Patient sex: F
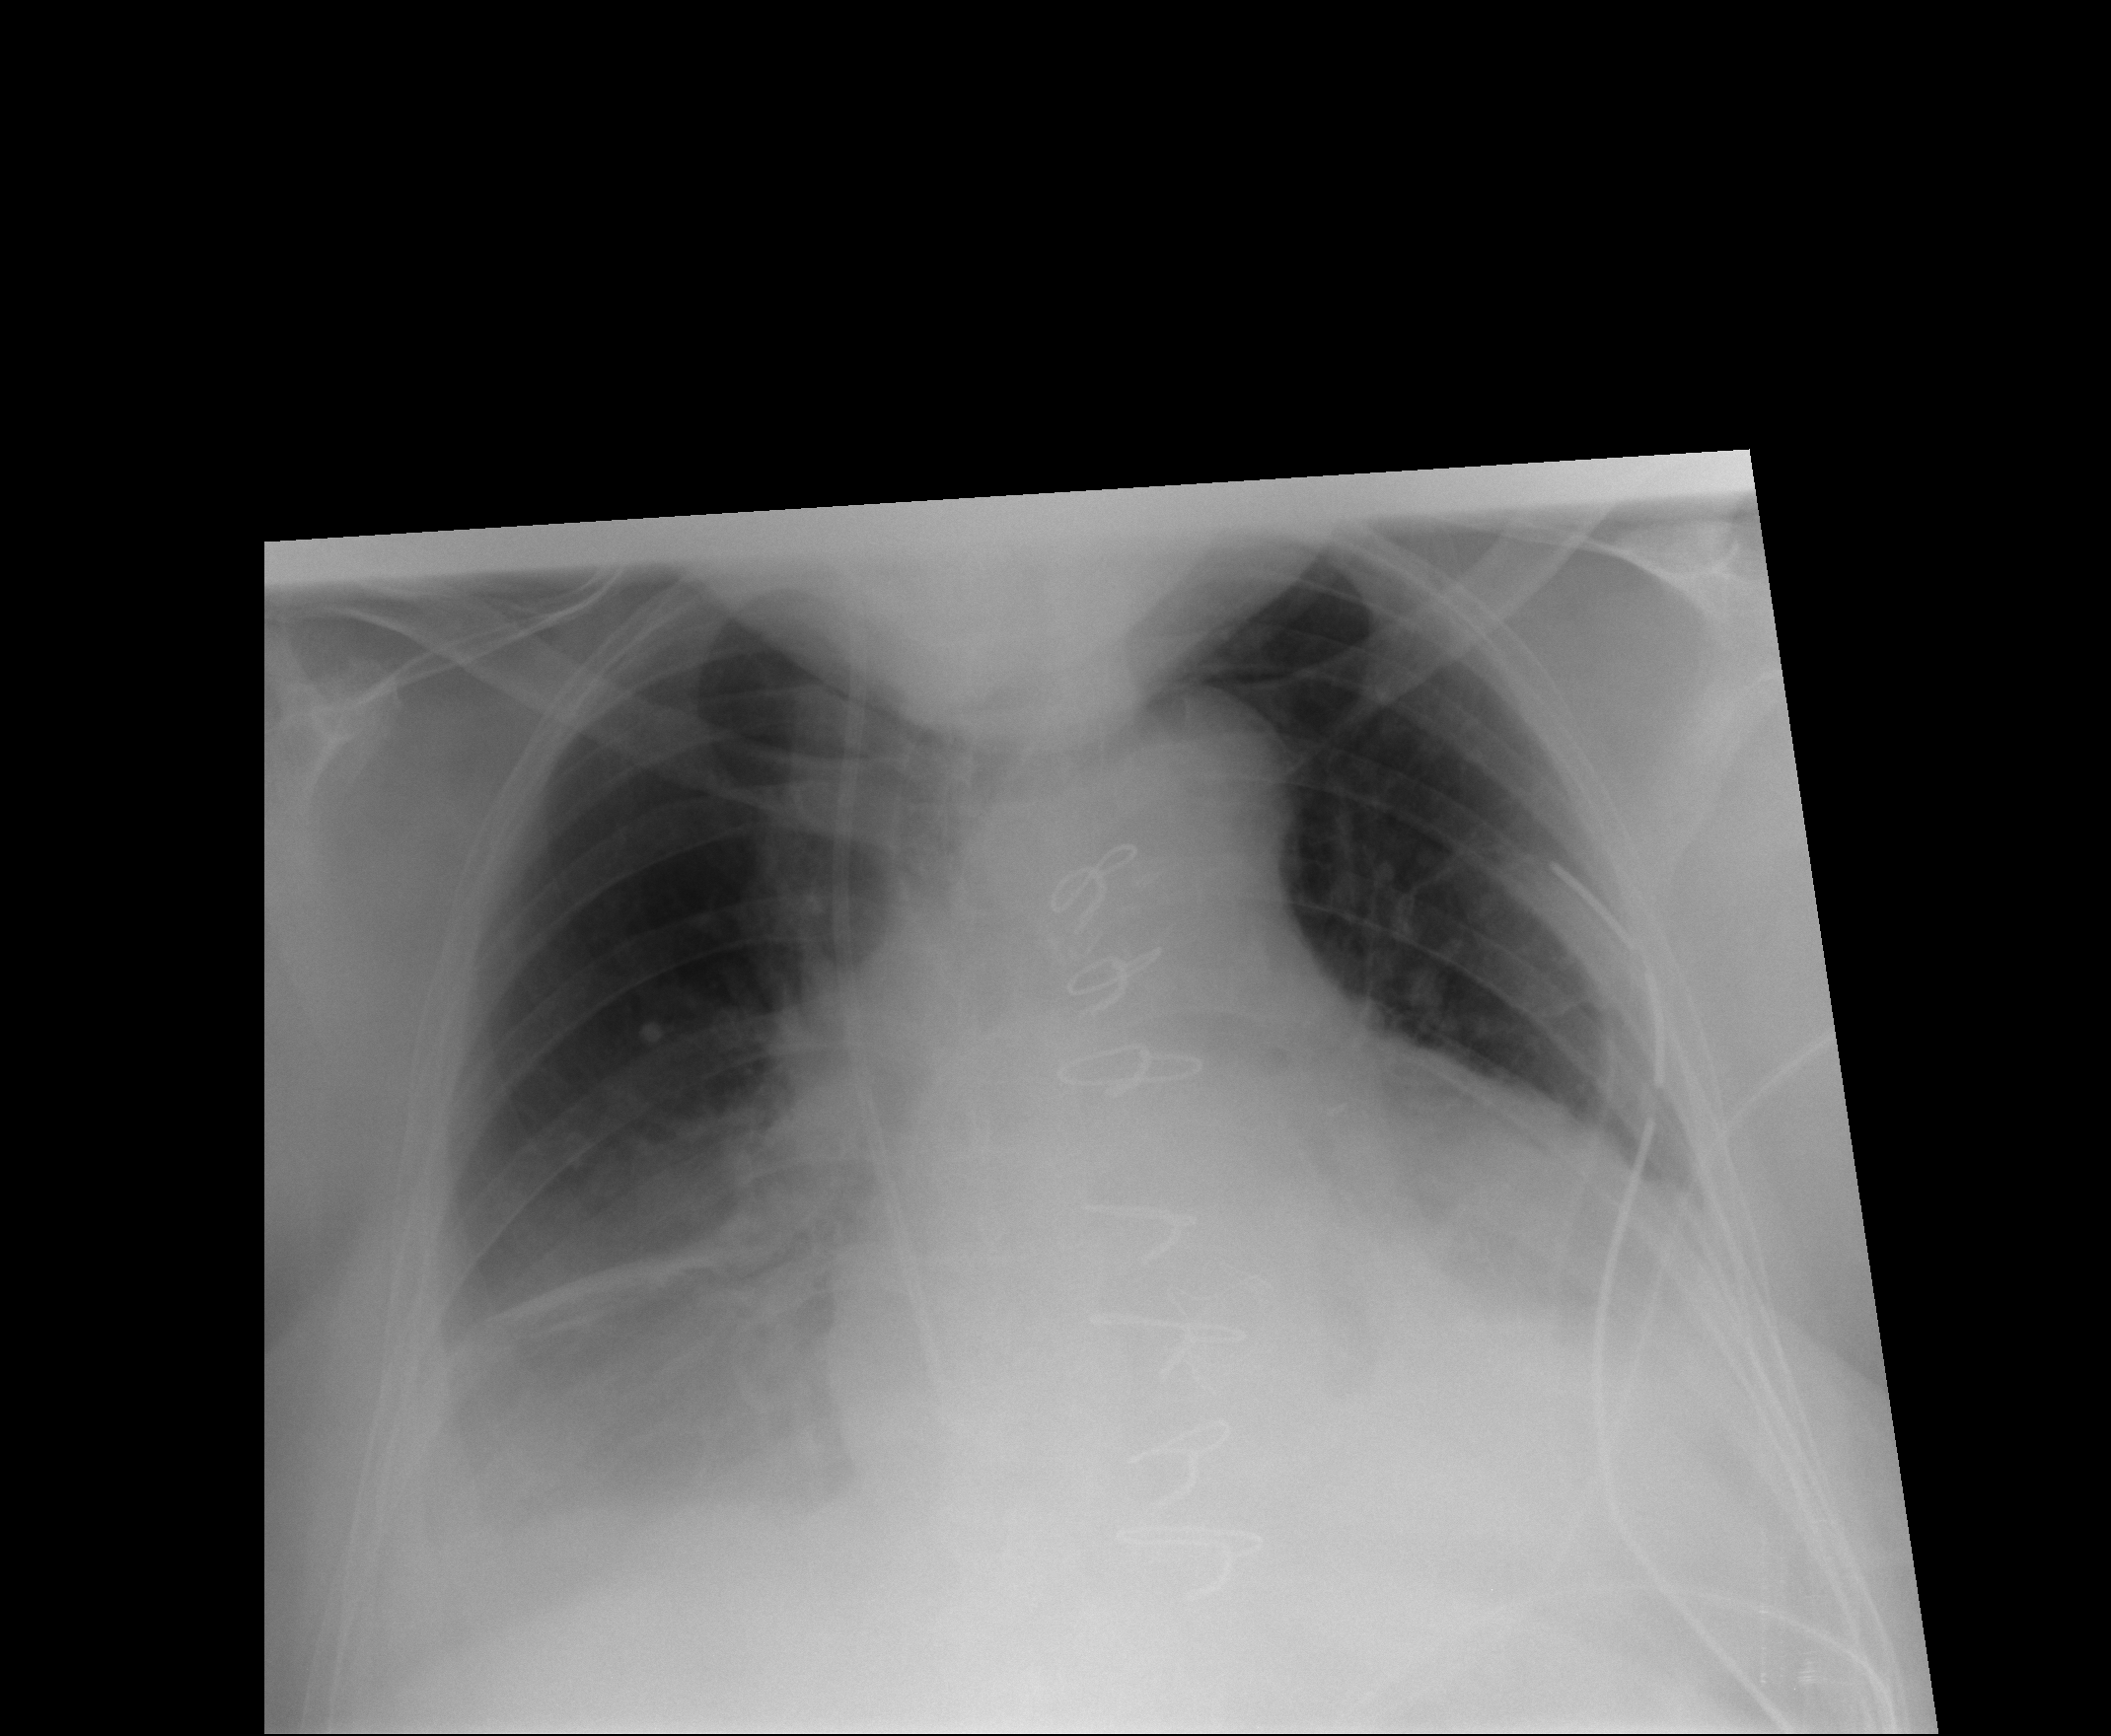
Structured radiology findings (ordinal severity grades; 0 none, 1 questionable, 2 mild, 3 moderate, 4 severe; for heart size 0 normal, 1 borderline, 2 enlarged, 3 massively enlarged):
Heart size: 3
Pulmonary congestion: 3
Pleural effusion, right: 3
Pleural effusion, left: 2
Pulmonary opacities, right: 0
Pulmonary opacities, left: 0
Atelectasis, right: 2
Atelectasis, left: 2